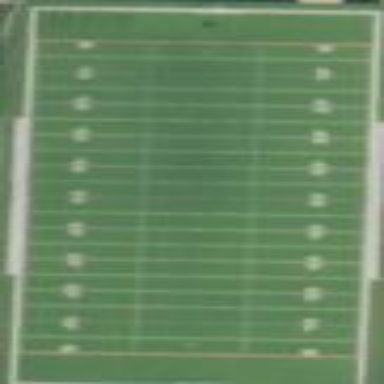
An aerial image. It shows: Pitch for American football.